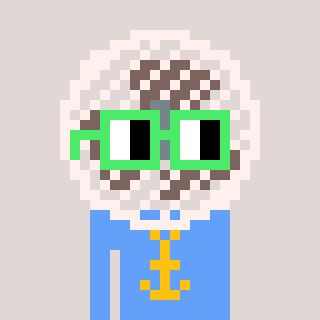
a pixel art character with square light green glasses, a fan-shaped head and a blue-colored body on a warm background